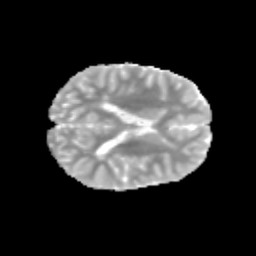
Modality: MD
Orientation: axial
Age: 9
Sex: male
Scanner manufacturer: siemens
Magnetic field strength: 3 T
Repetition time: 3.8 s
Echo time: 0.07 s